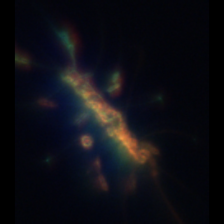
Taxon: Chaetoceros
Group: Diatoms